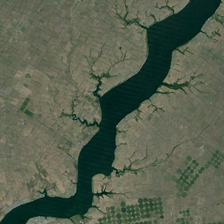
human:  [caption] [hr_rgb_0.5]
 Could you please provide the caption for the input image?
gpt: many pieces of farmlands are in two sides of a river .

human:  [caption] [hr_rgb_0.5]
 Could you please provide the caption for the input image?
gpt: many pieces of farmlands are in two sides of a river .

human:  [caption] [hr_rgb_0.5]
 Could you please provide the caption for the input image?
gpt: many pieces of farmlands are in two sides of a river .

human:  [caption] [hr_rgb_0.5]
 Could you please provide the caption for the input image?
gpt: many pieces of farmlands are in two sides of a river .

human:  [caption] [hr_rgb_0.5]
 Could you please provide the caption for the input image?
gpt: many pieces of farmlands are in two sides of a river .